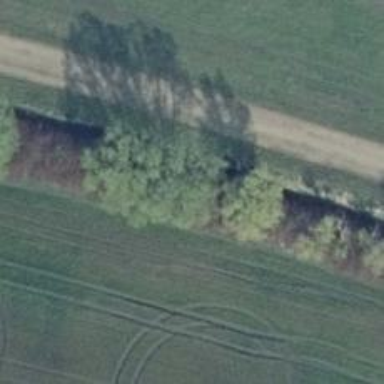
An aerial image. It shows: Row of deciduous broadleaved trees.